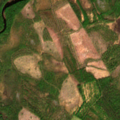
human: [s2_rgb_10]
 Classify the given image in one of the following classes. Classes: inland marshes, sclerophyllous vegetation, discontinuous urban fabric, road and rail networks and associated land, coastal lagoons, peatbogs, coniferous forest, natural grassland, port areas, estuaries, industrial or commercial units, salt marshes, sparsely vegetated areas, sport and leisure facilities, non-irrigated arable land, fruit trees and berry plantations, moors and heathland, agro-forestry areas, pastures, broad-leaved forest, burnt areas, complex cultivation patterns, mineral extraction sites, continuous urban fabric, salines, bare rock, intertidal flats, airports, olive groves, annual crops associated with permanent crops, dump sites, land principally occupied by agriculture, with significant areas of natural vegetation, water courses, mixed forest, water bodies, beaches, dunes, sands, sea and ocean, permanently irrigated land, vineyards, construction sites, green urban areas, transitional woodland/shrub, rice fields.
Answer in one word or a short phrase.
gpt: coniferous forest, mixed forest, transitional woodland/shrub, peatbogs